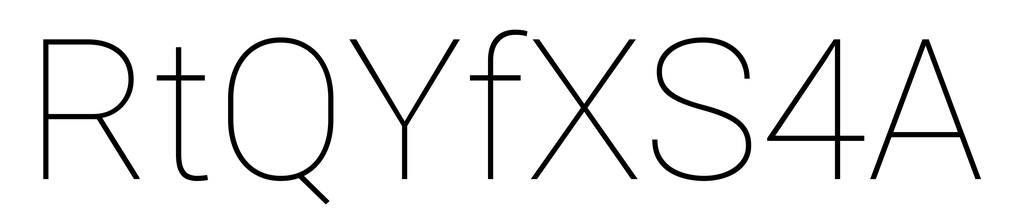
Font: Roboto_Thin